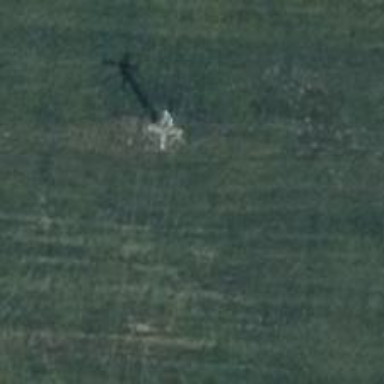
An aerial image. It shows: Power pole.